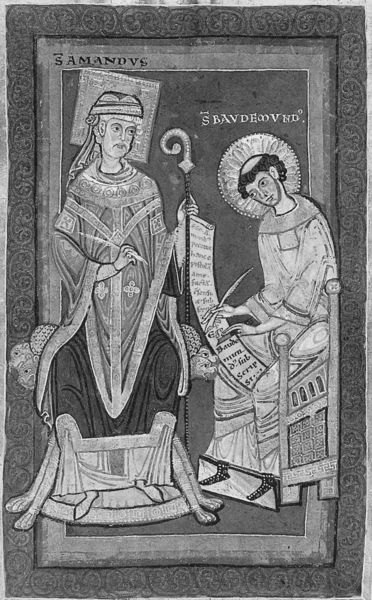
Titel: Leben und Wunder des hl. Amand
Institution: Valenciennes, Bibliothèque Municipale
Schlagwörter: feder, gemälde, mann, umhang, weiß, menschen, grau, hüte, männer, schwarz, stuhl, stühle, zeichnung, ornament, wand, rahmen, bild, gewand, sitzend, locken, schrift, papier, stab, figuren, bischof, kaiser, könig, papst, thron, foto, fotografie, kreuz, fern, schwarzweiß, bleistift, gravierung, kopie, buchseite, kiel, heiligenschein, kreuze, schreiben, christlich, mittelalter, mönch, heiliger, heilige, schreiber, hirtenstab, heilig, manterl, miniatur, handschrift, tonsur, benediktiner, glorie, buchmalerei, codex, bischoff, löwenköpfe, papirus, samandus, amandus